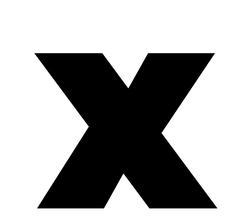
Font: Poppins-Black